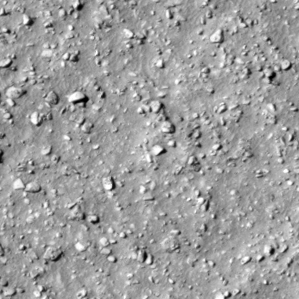
Label: non_frost